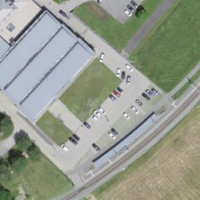
EUNIS habitat code: 54
Species observed at this site:
Corvus corone
Fulica atra
Falco subbuteo
Turdus viscivorus
Buteo buteo
Anthus pratensis
Sylvia atricapilla
Spinus spinus
Chroicocephalus ridibundus
Poecile palustris
Phylloscopus collybita
Larus michahellis
Erithacus rubecula
Cuculus canorus
Pica pica
Phoenicurus ochruros
Sitta europaea
Garrulus glandarius
Phoenicurus phoenicurus
Certhia familiaris
Corvus corax
Ficedula hypoleuca
Periparus ater
Cyanistes caeruleus
Riparia riparia
Anas platyrhynchos
Sturnus vulgaris
Troglodytes troglodytes
Chloris chloris
Aythya fuligula
Fringilla coelebs
Regulus ignicapilla
Passer domesticus
Turdus merula
Phalacrocorax carbo
Fringilla montifringilla
Lullula arborea
Parus major
Hirundo rustica
Upupa epops
Milvus milvus
Mergus merganser
Milvus migrans
Circus pygargus
Regulus regulus
Turdus pilaris
Motacilla alba
Delichon urbicum